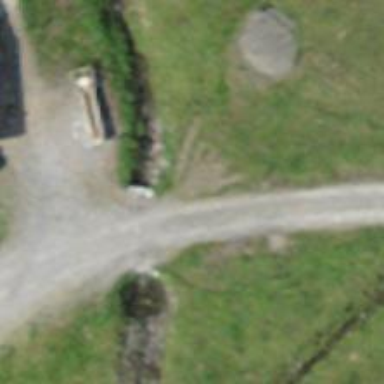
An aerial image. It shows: Culvert tunnel.